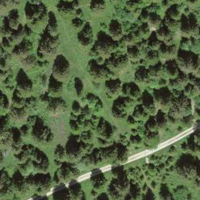
EUNIS habitat code: 44
Species observed at this site:
Lamium galeobdolon